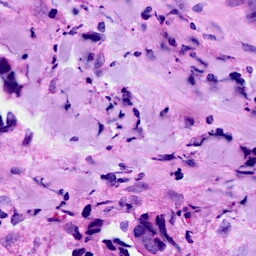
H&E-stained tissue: Breast